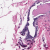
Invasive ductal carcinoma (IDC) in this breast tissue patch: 0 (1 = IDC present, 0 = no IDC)